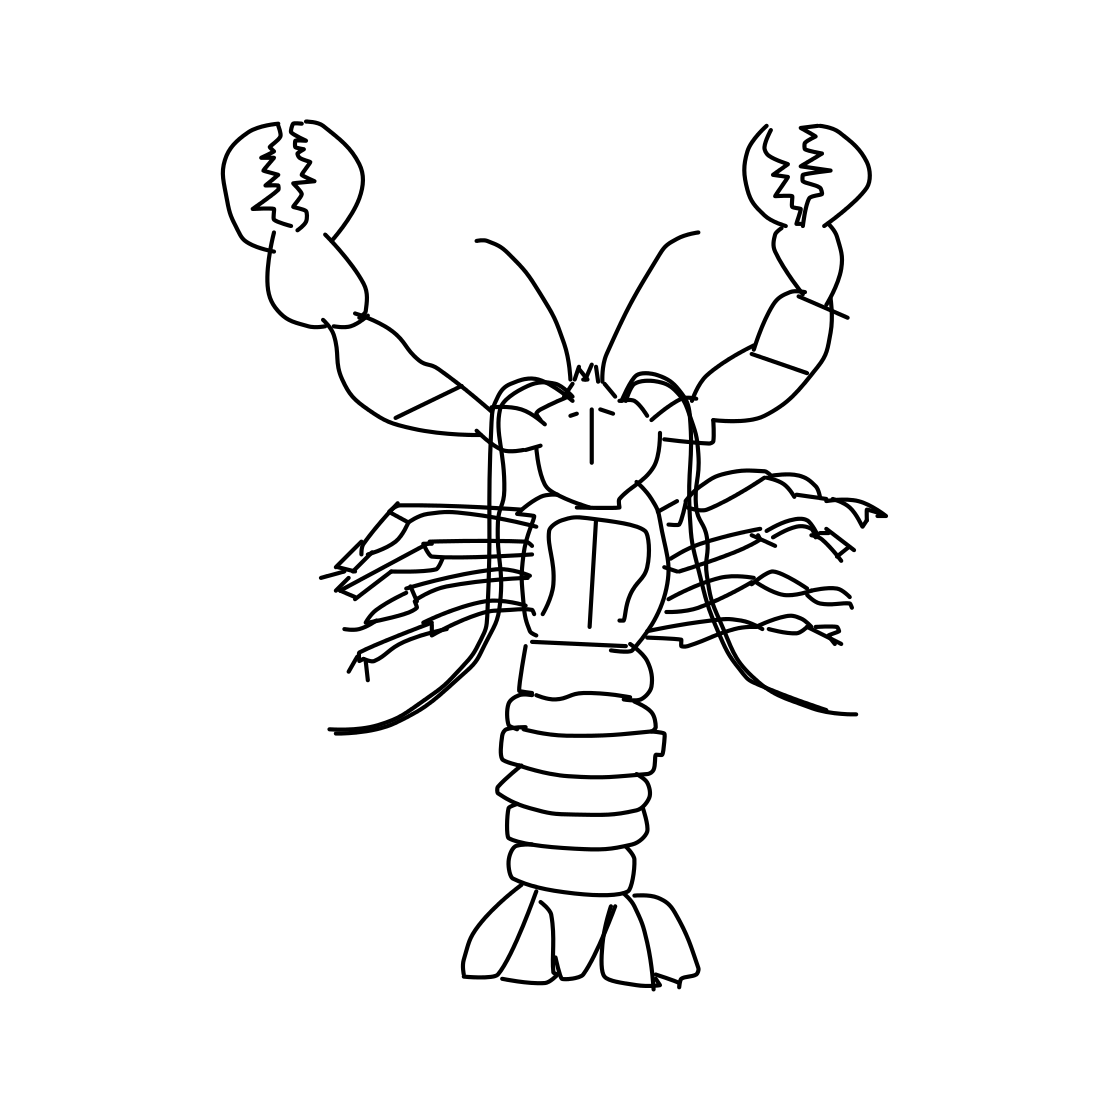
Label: lobster